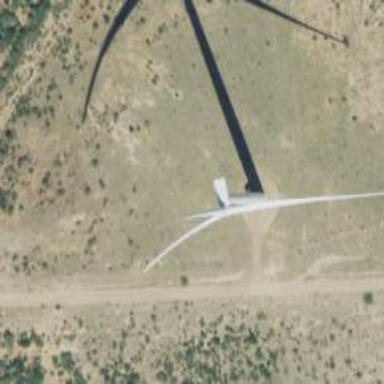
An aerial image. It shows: Wind generator powered by horizontal axis wind turbine.